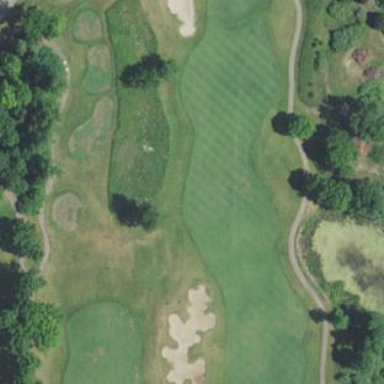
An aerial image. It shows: Golf fairway surrounded by grass.